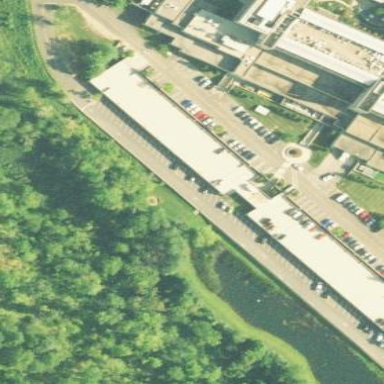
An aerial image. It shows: Parking area.